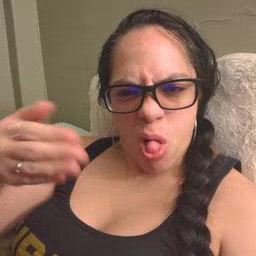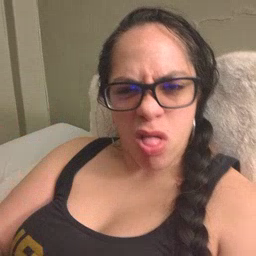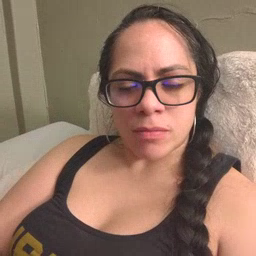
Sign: all